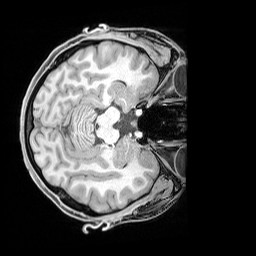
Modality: T1w
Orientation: axial
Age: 24
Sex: female
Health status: healthy
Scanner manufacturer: siemens
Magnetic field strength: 3 T
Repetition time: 1.65 s
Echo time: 0.00182 s